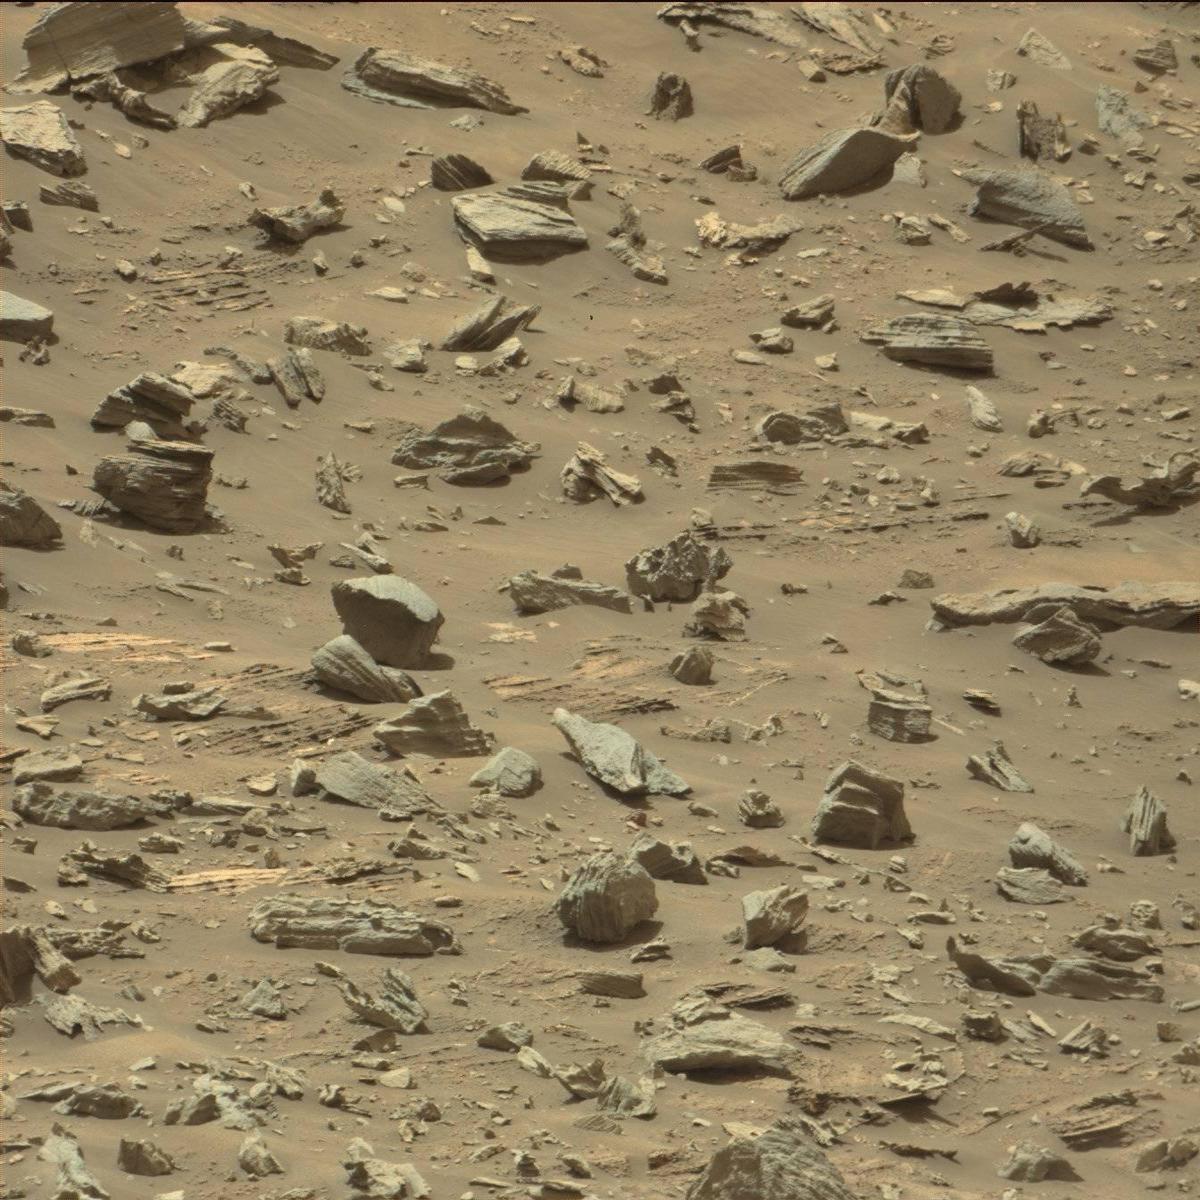
Terrain classes present: Bedrock, Rock, Sand / Soil